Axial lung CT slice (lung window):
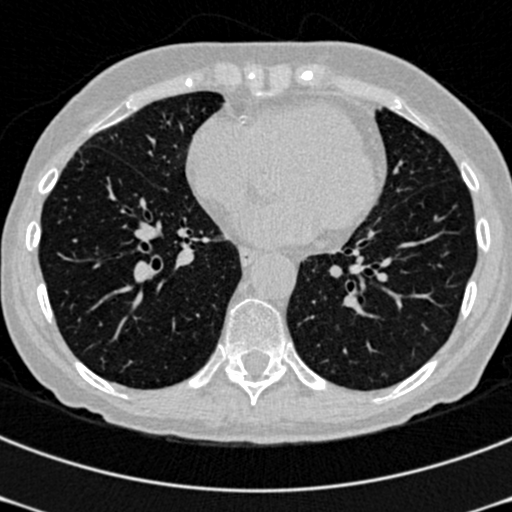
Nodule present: no